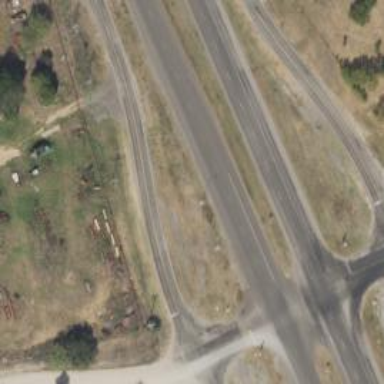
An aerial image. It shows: Unclassified road.